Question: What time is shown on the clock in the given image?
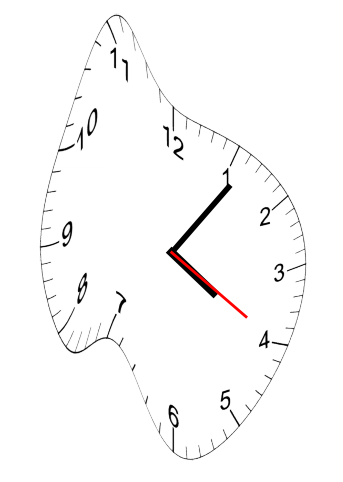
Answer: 04:06:20